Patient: sex M, age 65
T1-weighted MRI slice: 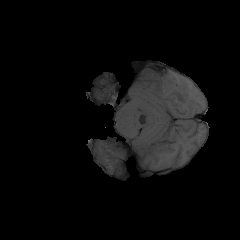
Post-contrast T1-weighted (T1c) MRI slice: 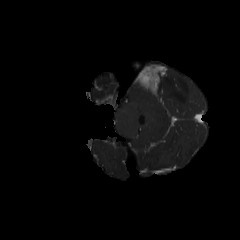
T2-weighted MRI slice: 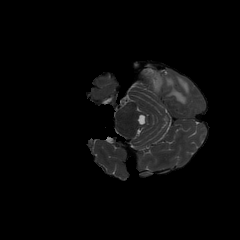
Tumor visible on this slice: yes
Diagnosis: Glioblastoma, IDH-wildtype
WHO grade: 4